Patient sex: M
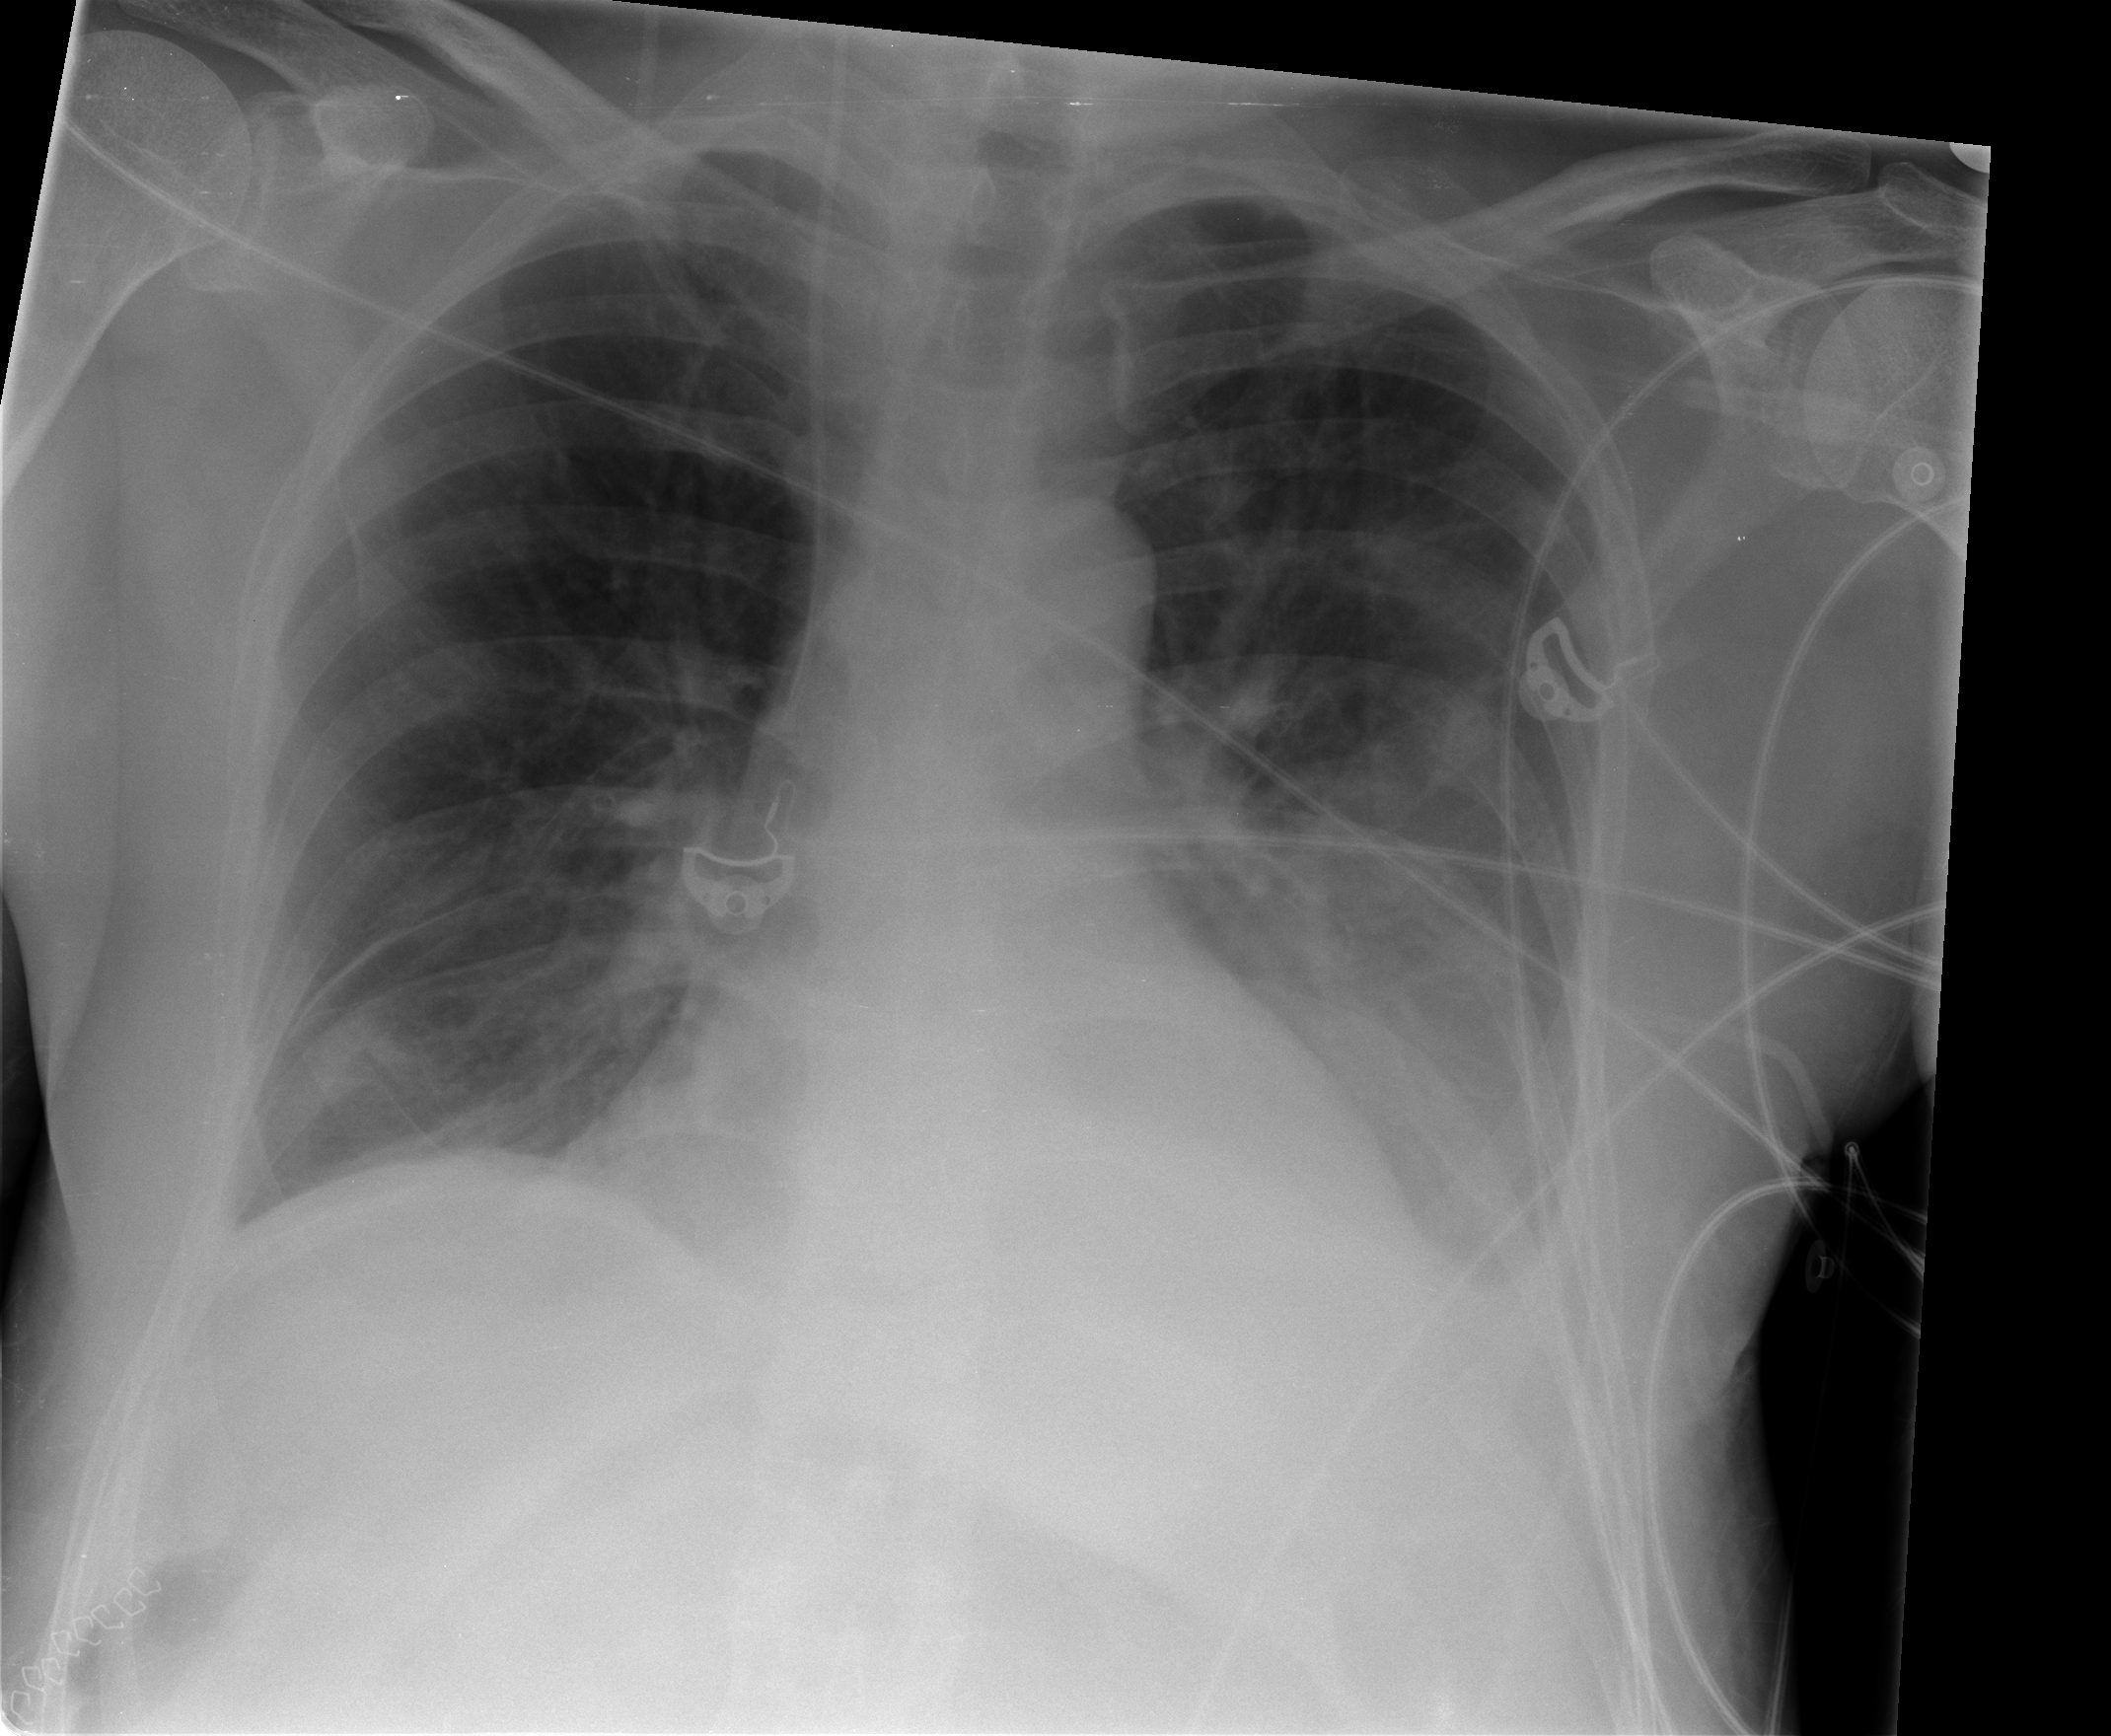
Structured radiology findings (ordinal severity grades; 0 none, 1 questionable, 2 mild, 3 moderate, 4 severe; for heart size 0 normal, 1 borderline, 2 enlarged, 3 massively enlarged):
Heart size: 2
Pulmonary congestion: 0
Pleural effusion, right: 0
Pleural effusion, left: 2
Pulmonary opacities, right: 0
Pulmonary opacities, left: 0
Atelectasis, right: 2
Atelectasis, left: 2